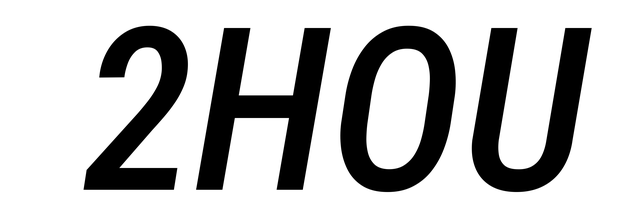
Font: Roboto-Italic_Condensed_Medium_Italic